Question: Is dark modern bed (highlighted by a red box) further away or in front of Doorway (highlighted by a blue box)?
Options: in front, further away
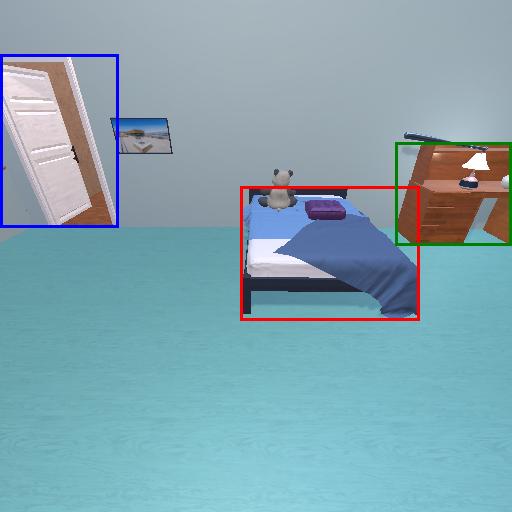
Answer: in front